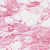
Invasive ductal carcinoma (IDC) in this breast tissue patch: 0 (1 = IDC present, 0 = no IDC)